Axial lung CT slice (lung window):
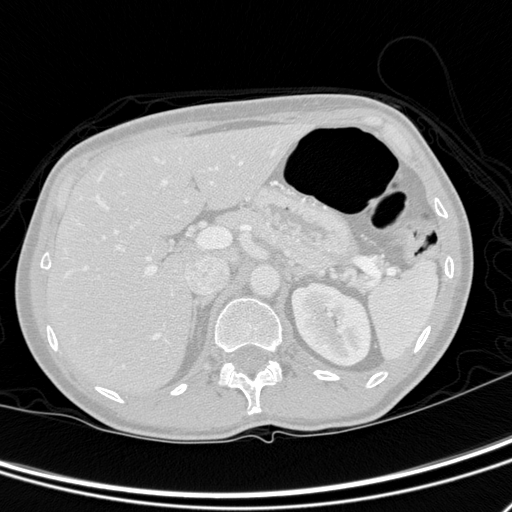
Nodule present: no